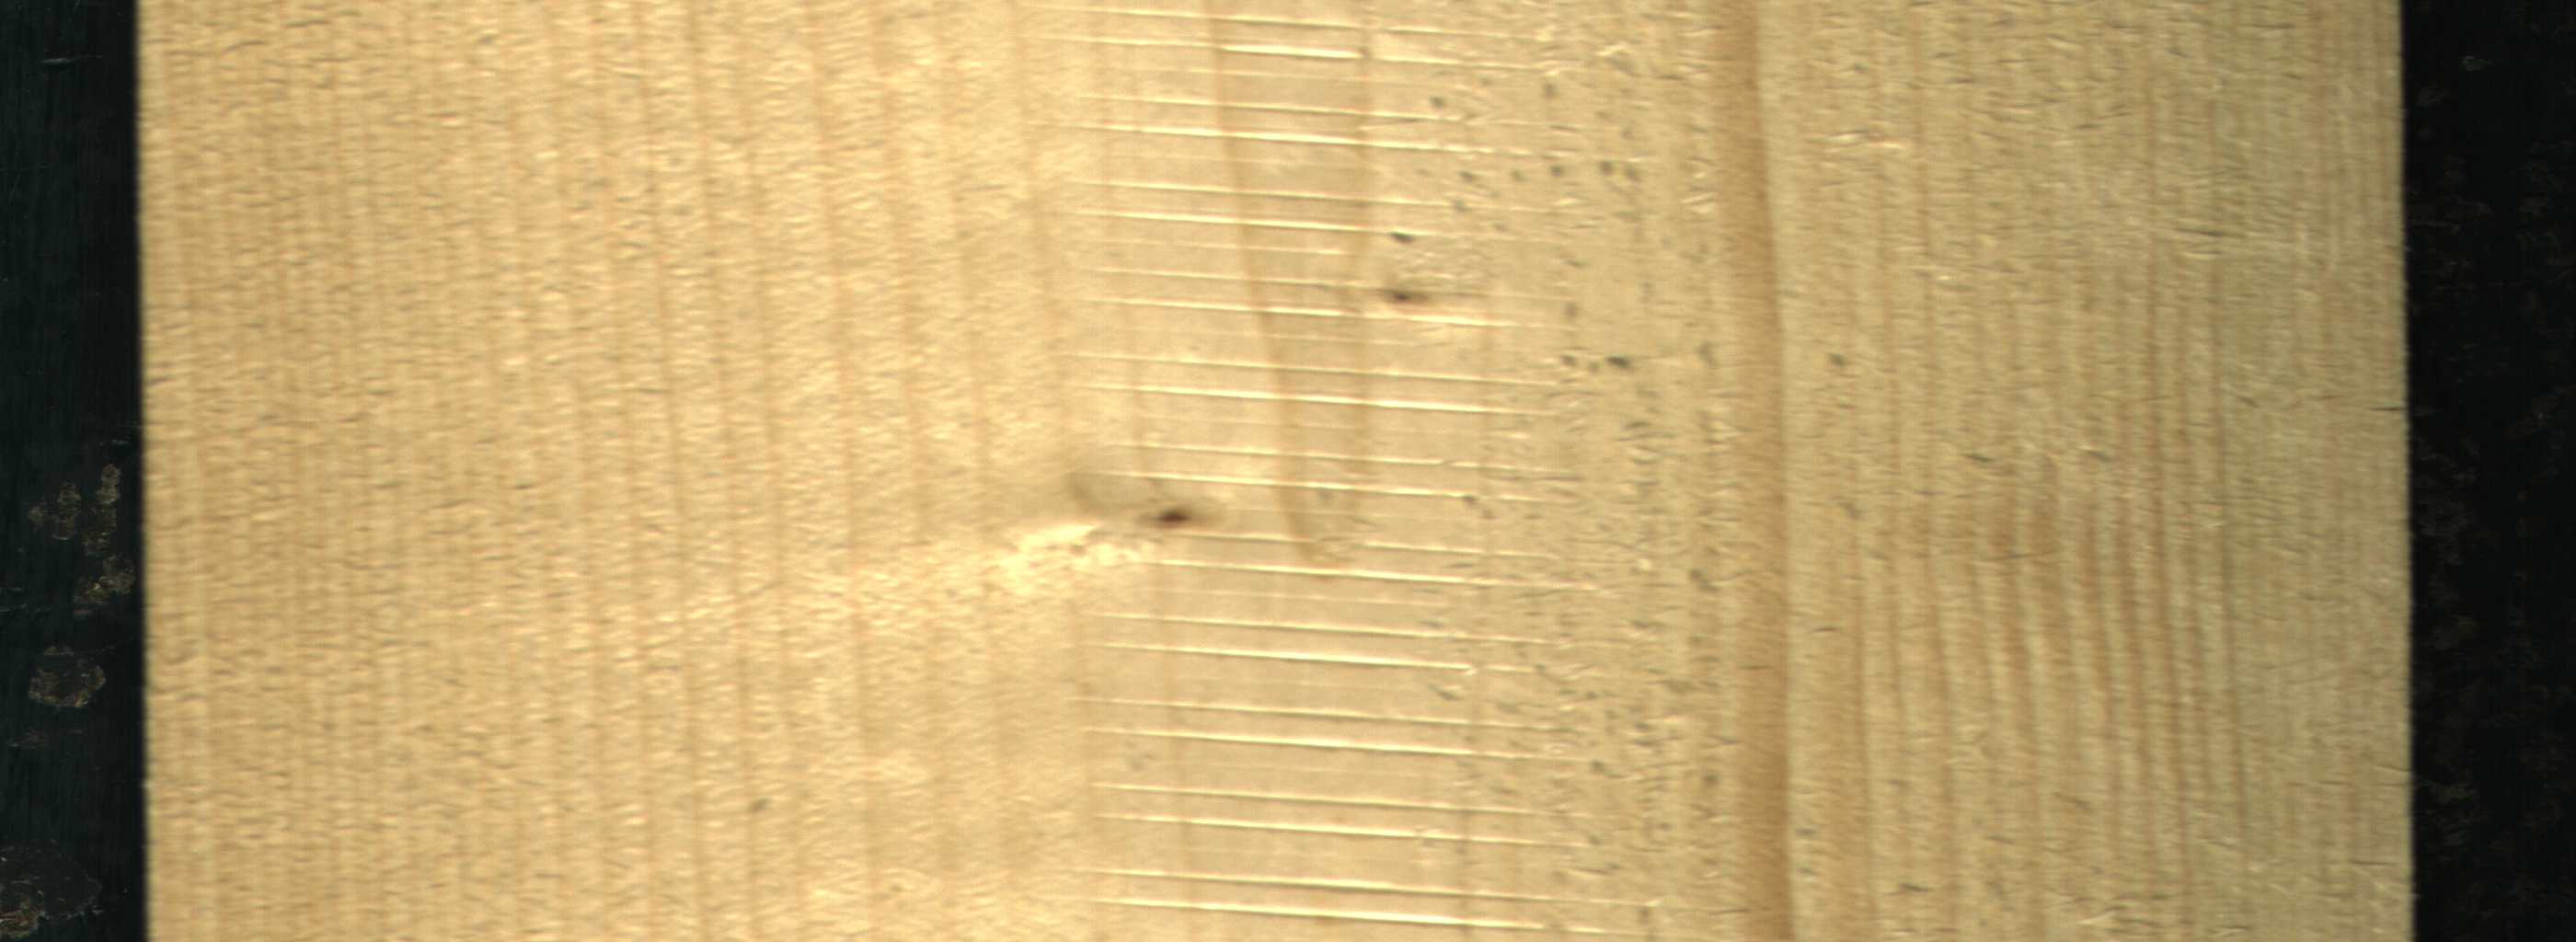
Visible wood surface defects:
Live_Knot